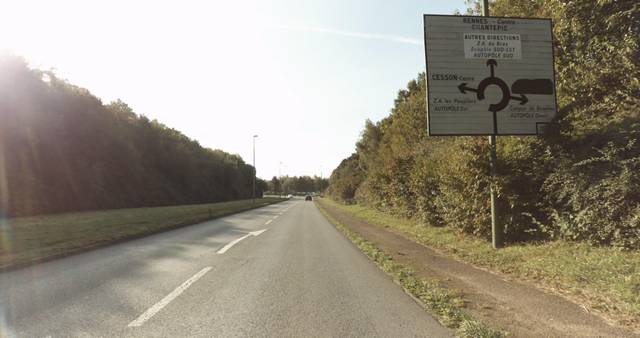
Region: France
Coordinates: 48.116, -1.621